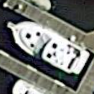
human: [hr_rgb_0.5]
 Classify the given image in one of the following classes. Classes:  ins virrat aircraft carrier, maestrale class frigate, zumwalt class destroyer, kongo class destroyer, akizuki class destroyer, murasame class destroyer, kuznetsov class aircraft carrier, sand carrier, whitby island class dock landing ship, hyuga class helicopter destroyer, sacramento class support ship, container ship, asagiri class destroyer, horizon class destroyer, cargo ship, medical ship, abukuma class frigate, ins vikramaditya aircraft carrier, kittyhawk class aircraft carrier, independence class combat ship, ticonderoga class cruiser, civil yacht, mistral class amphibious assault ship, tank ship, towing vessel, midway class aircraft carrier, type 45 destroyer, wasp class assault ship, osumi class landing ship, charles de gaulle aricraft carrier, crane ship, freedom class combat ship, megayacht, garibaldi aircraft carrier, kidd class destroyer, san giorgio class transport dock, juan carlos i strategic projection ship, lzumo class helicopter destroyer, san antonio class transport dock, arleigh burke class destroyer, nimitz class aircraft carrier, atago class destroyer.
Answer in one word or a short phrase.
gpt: Civil yacht